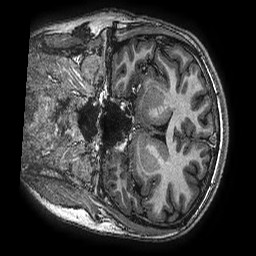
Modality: T1w
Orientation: coronal
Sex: male
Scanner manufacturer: ge
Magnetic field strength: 3 T
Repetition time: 0.00766 s
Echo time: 0.003476 s